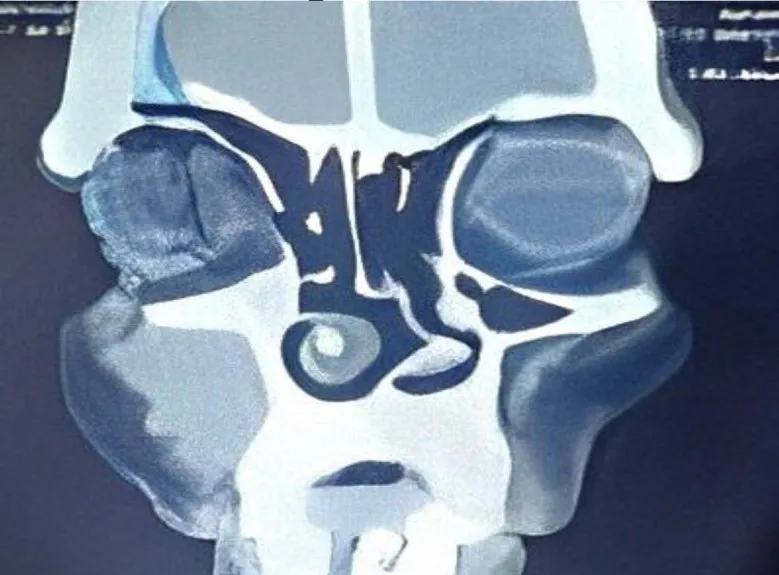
3.3 cm x 3 cm, lesion with heterogeneous enhancement with osteo-destruction.
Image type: radiology (ct)